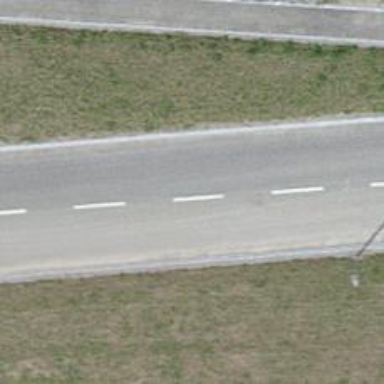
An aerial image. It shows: Unclassified road with asphalt surface.